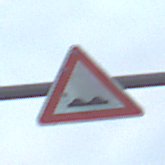
Verkehrszeichen: UnebeneFahrbahn
Umgebung: Outdoor, RoadRail
Tageszeit: SunriseSunset
Wetter: PartlyCloudy
Licht: Natural
Jahreszeit: NotSpecified
Kontrast: LowContrast